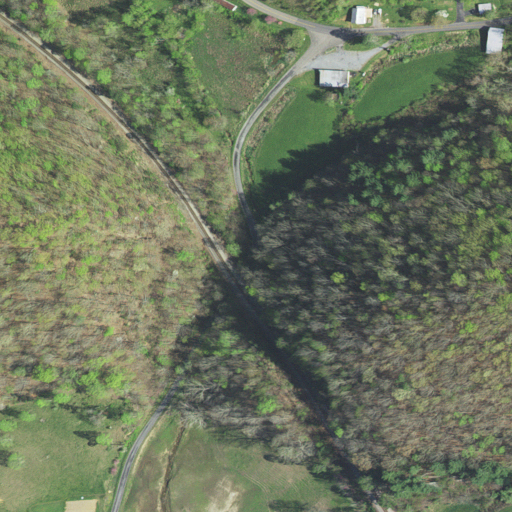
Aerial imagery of gap in Virginia named Cowan Gap containing deciduous forest, pasture, open development, low intensity development, mixed forest, and medium intensity development